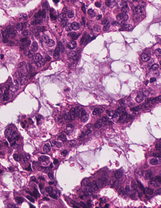
Tumor epithelial tissue: yes
Tumor-associated stroma tissue: no
Normal tissue: no